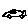
Label: car